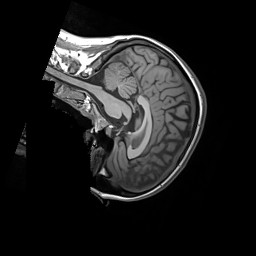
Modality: T1w
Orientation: sagittal
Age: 34
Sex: female
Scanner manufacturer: siemens
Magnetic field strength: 3 T
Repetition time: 1.55 s
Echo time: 0.00234 s